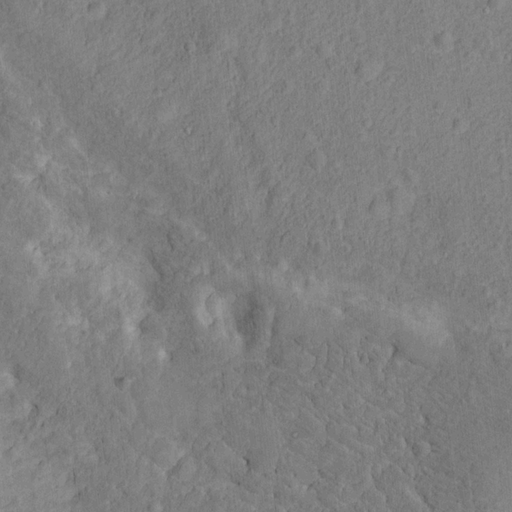
Classes present: Background